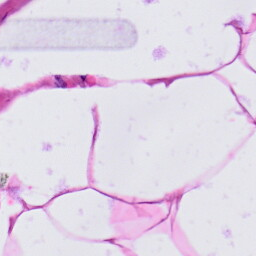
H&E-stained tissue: Prostate